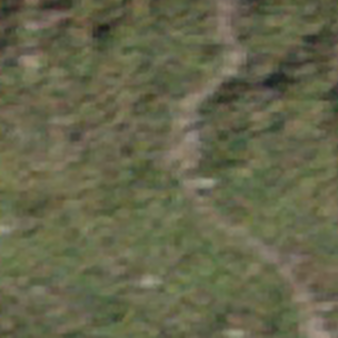
Label: other